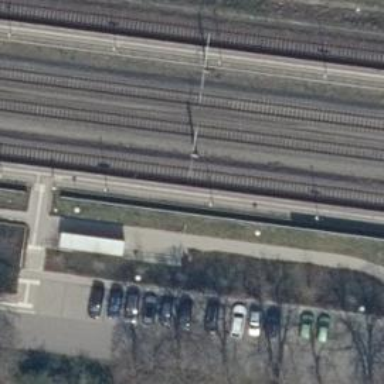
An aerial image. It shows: Railway stop with public transport stop position.